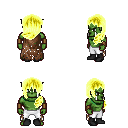
a pixel art fantasy rpg character, male body template, orc, green skin, brown tattered cape, white pants, gold left-swept hairstyle, leather bracers, black shoes, four views (front, back, left, right), 2x2 character sprite sheet, small pixel art, hard edges, no anti-aliasing